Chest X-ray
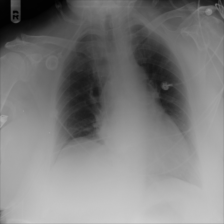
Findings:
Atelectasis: negative
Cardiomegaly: negative
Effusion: negative
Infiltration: negative
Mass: negative
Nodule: negative
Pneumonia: negative
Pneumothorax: positive
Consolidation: negative
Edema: negative
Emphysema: negative
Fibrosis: negative
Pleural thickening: negative
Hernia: negative